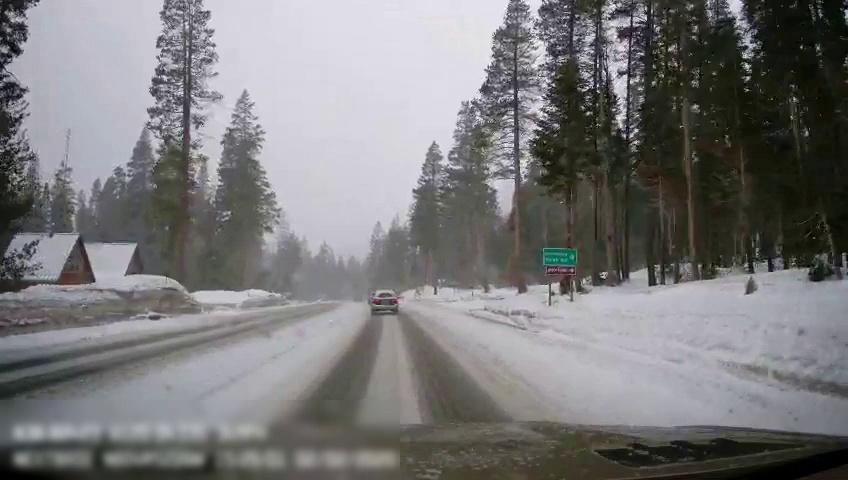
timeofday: Day
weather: Snowy
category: Drivable Space
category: Vehicles | SUV
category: Traffic | Signs
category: Traffic | Signs